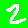
Digit: 2